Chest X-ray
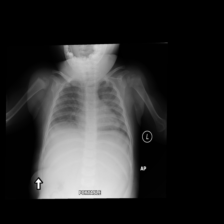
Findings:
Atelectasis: negative
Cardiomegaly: negative
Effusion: negative
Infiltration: positive
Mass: negative
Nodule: negative
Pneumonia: negative
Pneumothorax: negative
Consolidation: negative
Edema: negative
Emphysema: negative
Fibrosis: negative
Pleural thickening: negative
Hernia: negative